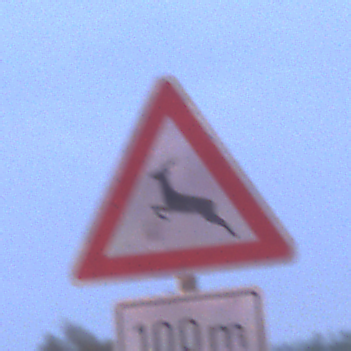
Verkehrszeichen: WildwechselRechts
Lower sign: Entfernungsangaben1
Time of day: Night
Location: Outdoor (Urban)
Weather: PartlyCloudy
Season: NotSpecified
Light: Artificial